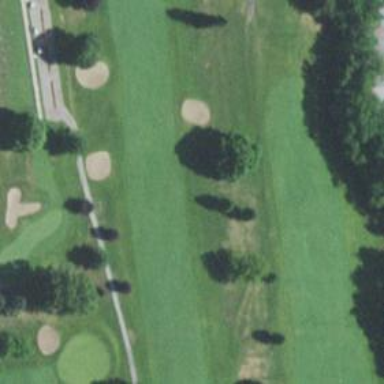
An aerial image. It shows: View of golf hole.